Interaction volume radius: 10 \u00c5
Interaction volume height: 15 \u00c5
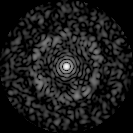
Disorder parameter: 0.8265